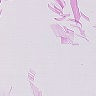
Metastatic tissue present: no